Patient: sex F, age 72
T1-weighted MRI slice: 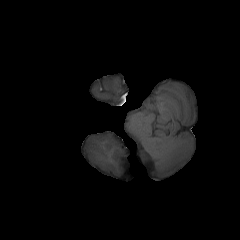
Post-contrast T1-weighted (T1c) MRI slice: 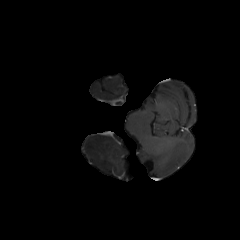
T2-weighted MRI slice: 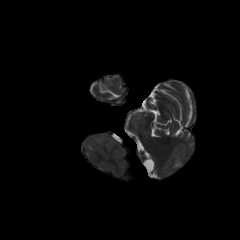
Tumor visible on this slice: yes
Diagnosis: Glioblastoma, IDH-wildtype
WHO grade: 4